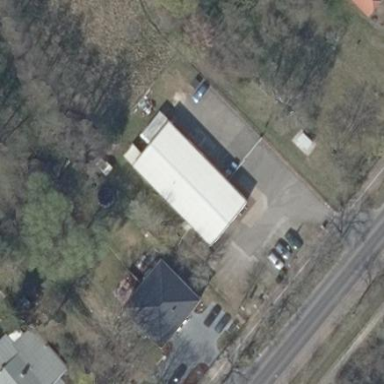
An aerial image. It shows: Building housing car repair shop.